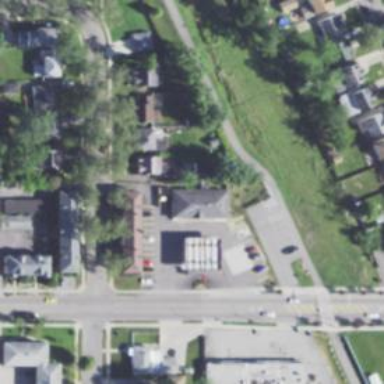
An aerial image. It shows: Convenience shop.